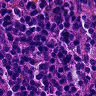
Metastatic tissue present: no